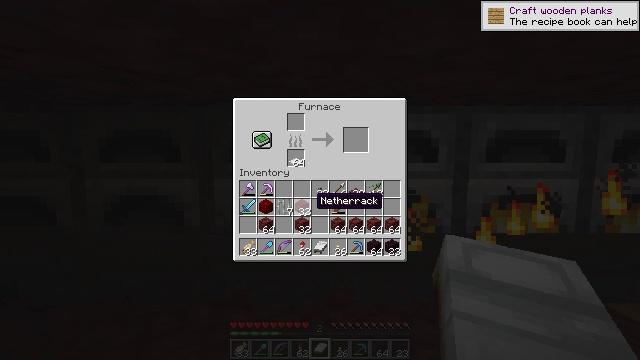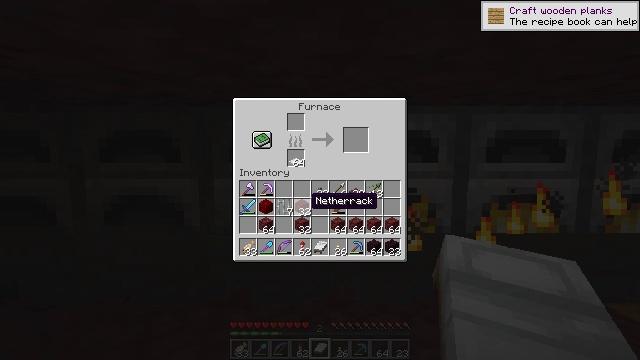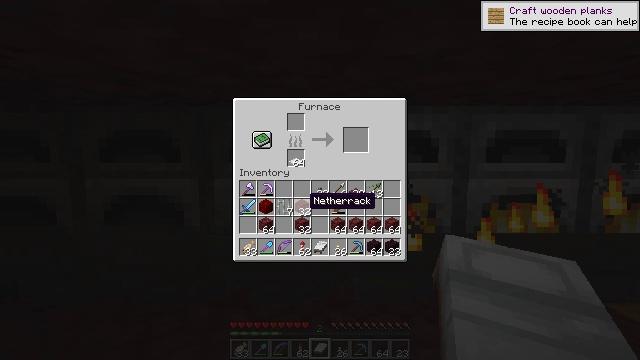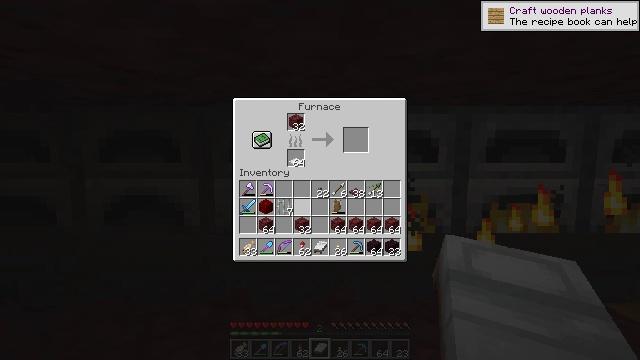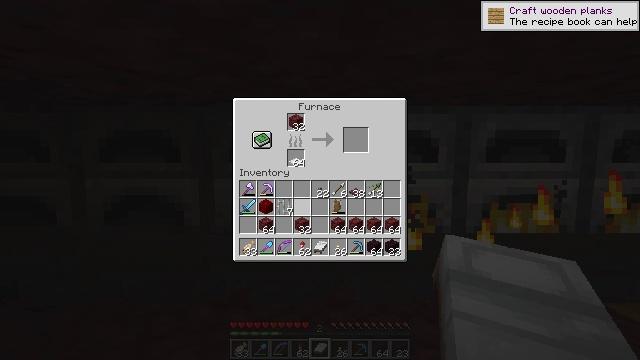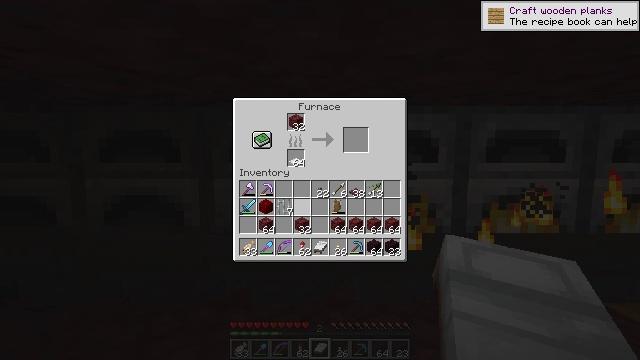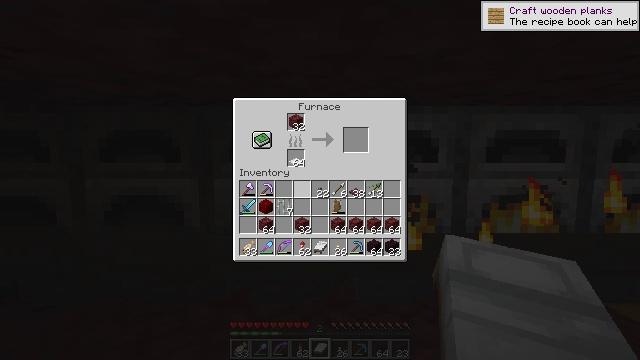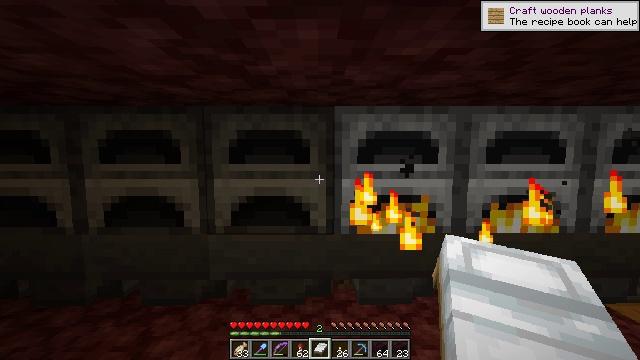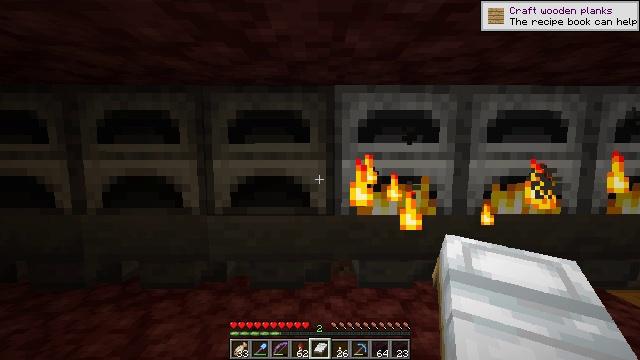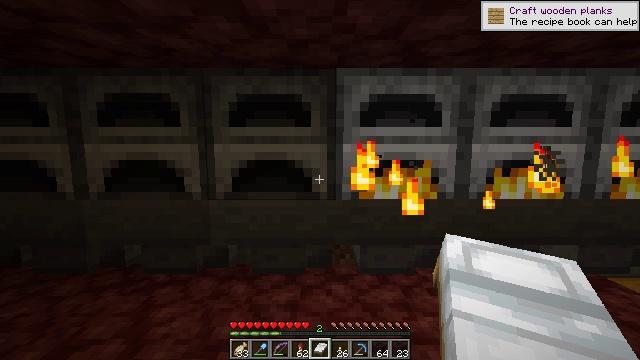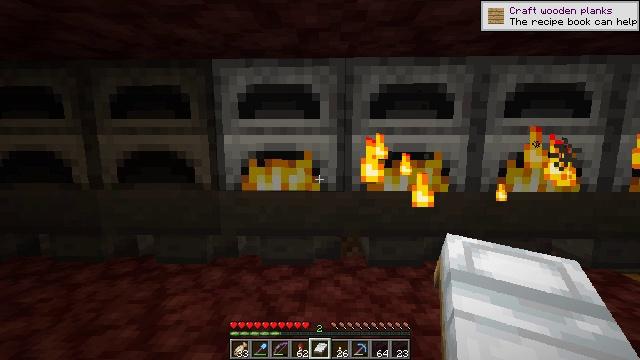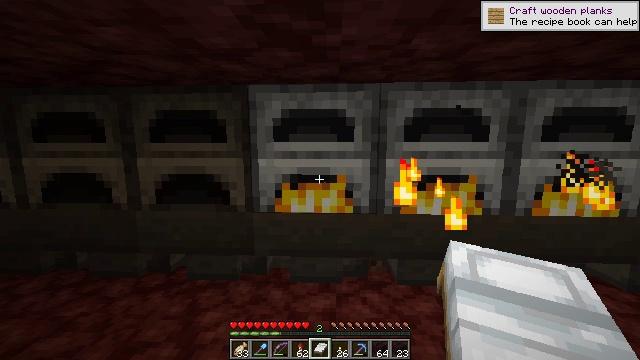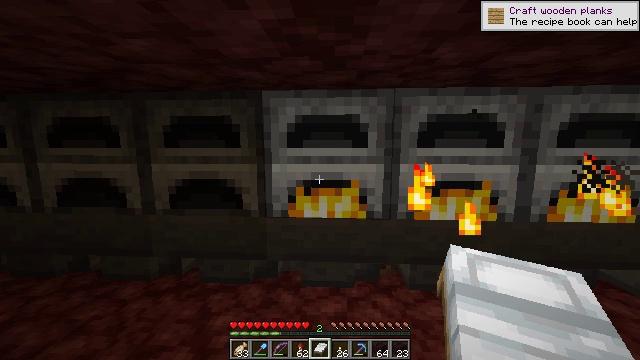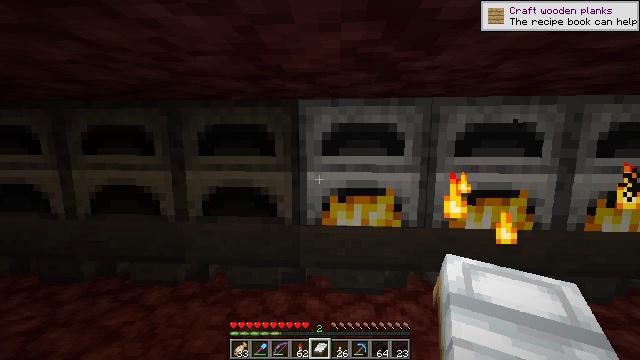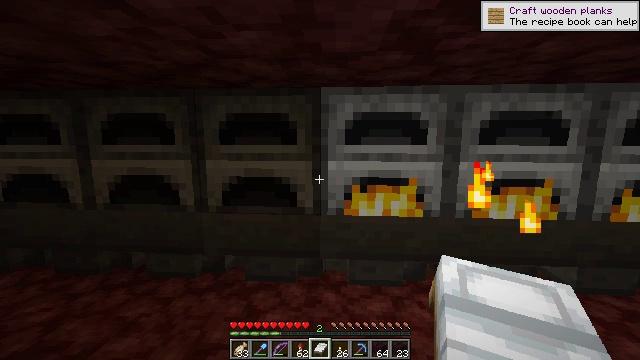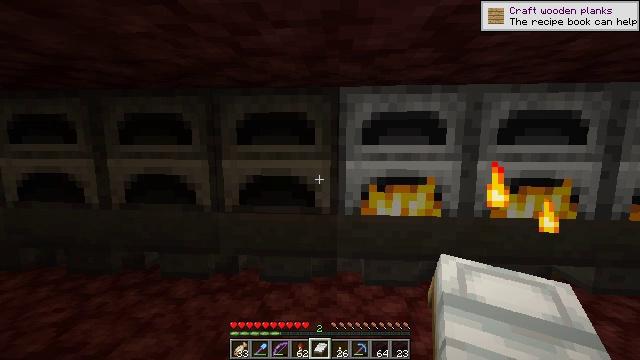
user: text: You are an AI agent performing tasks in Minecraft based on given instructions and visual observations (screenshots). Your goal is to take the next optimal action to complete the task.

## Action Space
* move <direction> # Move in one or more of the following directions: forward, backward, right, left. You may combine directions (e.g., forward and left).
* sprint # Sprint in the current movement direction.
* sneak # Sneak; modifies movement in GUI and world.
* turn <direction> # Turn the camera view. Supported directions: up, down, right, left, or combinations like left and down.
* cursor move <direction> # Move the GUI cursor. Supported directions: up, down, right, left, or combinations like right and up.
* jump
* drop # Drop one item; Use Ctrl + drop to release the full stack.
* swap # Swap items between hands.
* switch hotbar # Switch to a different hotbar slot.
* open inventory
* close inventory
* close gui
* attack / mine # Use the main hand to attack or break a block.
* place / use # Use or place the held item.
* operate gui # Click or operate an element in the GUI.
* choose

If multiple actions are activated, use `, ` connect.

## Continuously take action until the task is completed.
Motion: motion action
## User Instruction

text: Open the furnace and craft nether bricks with netherrack.
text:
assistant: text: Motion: sneak
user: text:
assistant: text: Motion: sneak
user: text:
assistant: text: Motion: sneak, choose
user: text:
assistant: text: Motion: sneak, choose
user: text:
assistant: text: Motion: sneak
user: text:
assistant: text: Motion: sneak, cursor move up
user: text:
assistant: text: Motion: sneak, close inventory
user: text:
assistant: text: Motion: sneak, close inventory
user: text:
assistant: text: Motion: turn down, close inventory
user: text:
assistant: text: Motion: move left, turn left and down
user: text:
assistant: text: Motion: move left, turn left
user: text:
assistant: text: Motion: move left
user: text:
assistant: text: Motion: move left
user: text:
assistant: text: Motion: move left
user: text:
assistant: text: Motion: no_op
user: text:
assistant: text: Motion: no_op
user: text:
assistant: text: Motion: no_op
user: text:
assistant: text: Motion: no_op
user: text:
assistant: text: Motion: use / place
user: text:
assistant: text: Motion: use / place
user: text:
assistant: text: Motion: use / place
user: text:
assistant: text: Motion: no_op
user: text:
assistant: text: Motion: no_op
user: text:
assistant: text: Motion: open gui
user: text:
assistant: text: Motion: no_op
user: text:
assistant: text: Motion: sneak, cursor move down
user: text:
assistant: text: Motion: sneak, cursor move down
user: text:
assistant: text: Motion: sneak
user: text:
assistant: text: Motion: sneak
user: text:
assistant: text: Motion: sneak, cursor move left